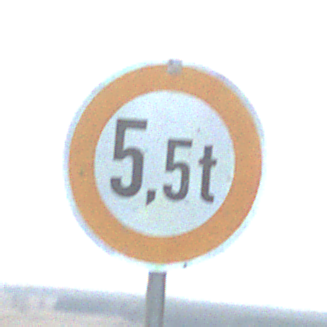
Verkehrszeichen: TatsaechlicheMasse
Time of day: SunriseSunset
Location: Outdoor (RoadRail)
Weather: PartlyCloudy
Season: NotSpecified
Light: Natural